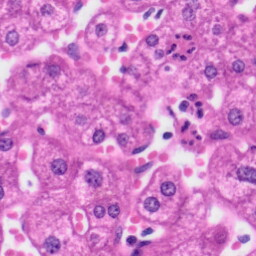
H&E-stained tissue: Liver